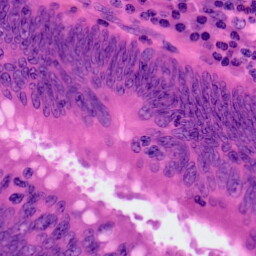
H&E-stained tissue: Colon